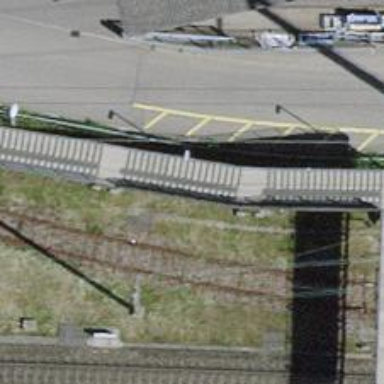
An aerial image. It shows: Road with steps.